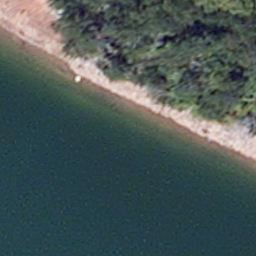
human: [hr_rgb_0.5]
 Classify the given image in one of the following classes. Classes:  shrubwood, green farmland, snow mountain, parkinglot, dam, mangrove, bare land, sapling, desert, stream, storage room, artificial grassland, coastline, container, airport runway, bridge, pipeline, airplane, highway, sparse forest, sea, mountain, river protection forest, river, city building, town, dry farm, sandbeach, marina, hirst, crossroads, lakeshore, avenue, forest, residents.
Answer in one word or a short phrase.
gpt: lakeshore